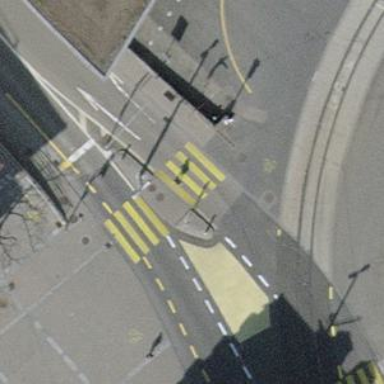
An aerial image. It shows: Marked road crossing with pedestrian island.